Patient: sex M, age 65
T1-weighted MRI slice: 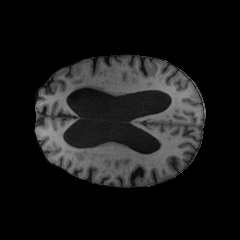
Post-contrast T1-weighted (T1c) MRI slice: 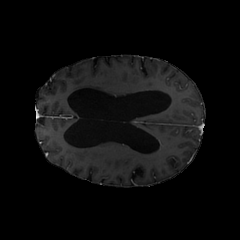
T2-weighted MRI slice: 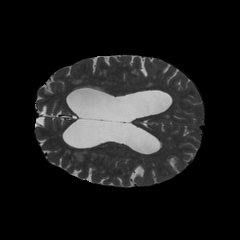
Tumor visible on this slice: no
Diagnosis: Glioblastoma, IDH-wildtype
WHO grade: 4